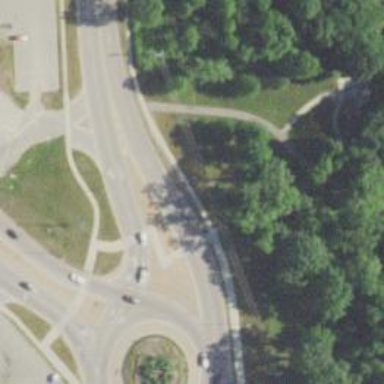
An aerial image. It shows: Asphalt cycleway with uncontrolled zebra crossing.